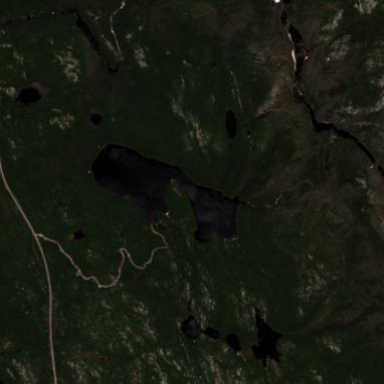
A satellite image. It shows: Serene lake.